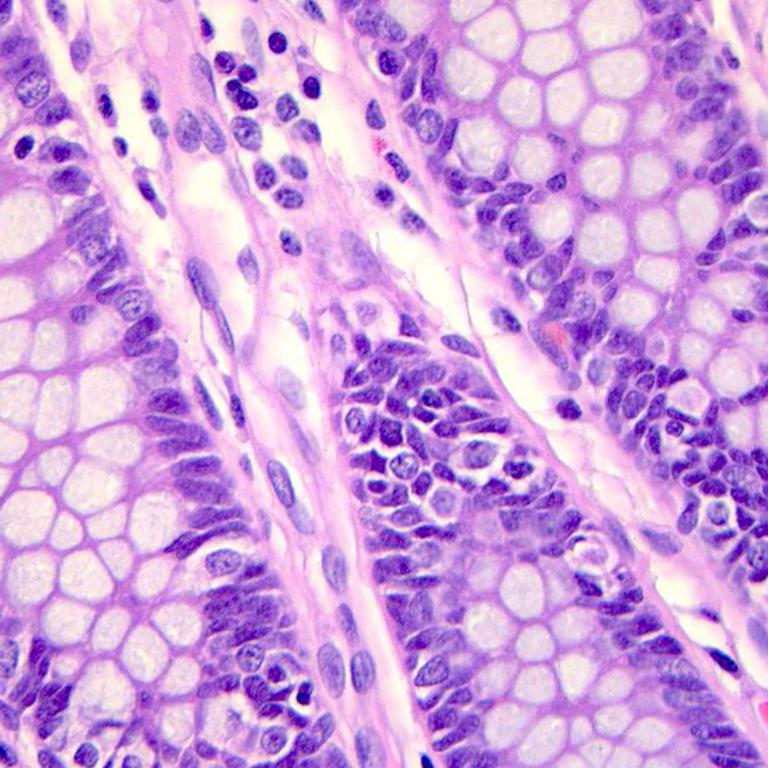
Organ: colon
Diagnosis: benign